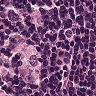
Metastatic tissue present: yes